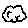
Label: cloud